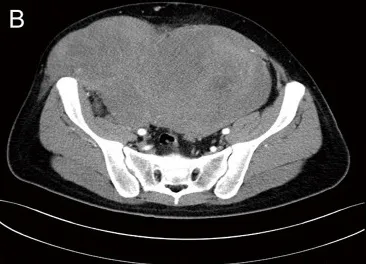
A clinical presentation of a giant right abdominal mass before surgical treatment. (B) The preoperative contrast-enhanced CT showed a large, inhomogeneous mass in the right abdominal wall that invaded right testis, spermatic cord, and right abdominal wall muscles, and demonstrated mild enhancement.
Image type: radiology (ct)